Aerial crown-view tile of a tropical tree (Barro Colorado Island, Panama), acquired 20241216:
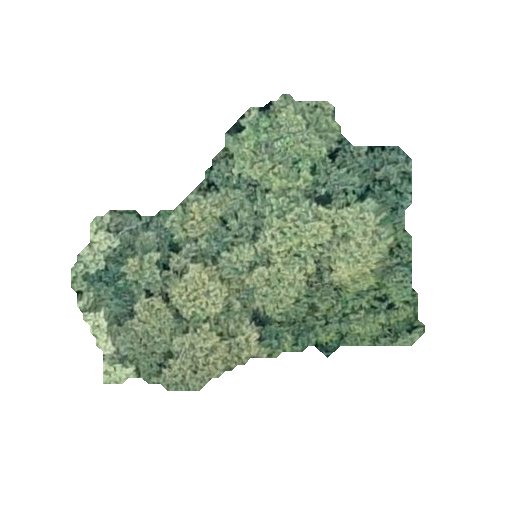
Species: Luehea seemannii
GBIF accepted scientific name: Luehea seemannii
Crown area: 97.656 m²